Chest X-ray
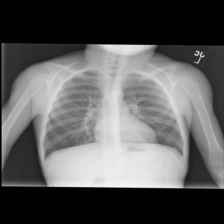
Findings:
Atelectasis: positive
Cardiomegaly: negative
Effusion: negative
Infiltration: positive
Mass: negative
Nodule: negative
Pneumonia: negative
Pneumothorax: negative
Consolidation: negative
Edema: negative
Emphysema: negative
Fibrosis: negative
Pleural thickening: negative
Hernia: negative